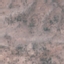
Land use / land cover class: HerbaceousVegetation